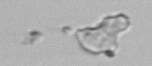
Label: detritus_transparent